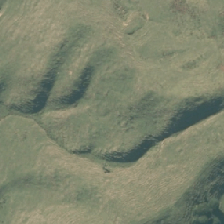
Land cover: high_producing_grassland